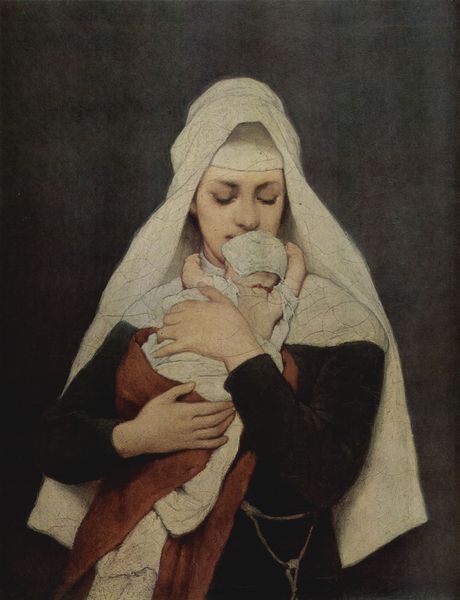
Titel: Findelkind
Künstler: Gabriel Cornelius von Max
Standort: Sankt Petersburg
Institution: Eremitage
Schlagwörter: dunkel, gemälde, hand, haut, nackt, umhang, weiß, mädchen, ocker, braun, finger, frau, grau, haar, hell, hintergrund, licht, mund, nase, ohr, profil, schwarz, stirn, blick, dame, gürtel, rot, schleier, tuch, beige, haube, hochformat, malerei, jung, kappe, mütze, wand, arm, arme, augen, gesicht, halten, inkarnat, spitze, tragen, bildnis, hände, portrait, porträt, öl, auge, gewand, kutte, schnur, stoff, tücher, familie, kind, mutter, blässe, frontal, rosa, genre, kopfbedeckung, wangen, küssen, liebe, umarmung, schlafen, schlafend, umrisse, düster, kette, risse, klein, linien, baby, kopftuch, brauen, festhalten, kordel, junge frau, wange, wimpern, umarmen, amme, kontur, nonne, leinwand, orden, häubchen, mutter und kind, habit, novizin, schwester, kleinkind, tracht, firnis, hintergund, jesus, pieta, schultertuch, christlich, innig, müde, rechteckig, niedergeschlagen, schlüssel, klosterfrau, ordensschwester, speckig, maria, rosenkranz, blaß, baumwolle, ornat, ärmchen, geburt, säugling, wiegen, jesuskind, schalf, hochrechteckig, liebkosen, neugeborenes, mutterliebe, rostbraun, lieb, neugeboren, mützchen, nakct, hebamme, drücken, windeln, ordenskleid, halte, ordenstracht, franziskanerin, kosen, neugebohrenes